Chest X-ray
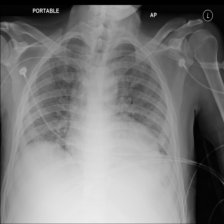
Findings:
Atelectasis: negative
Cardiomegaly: negative
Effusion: negative
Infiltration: positive
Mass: negative
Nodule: negative
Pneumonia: positive
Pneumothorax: negative
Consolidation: negative
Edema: positive
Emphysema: negative
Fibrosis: negative
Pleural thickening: negative
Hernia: negative